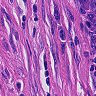
Metastatic tissue present: yes